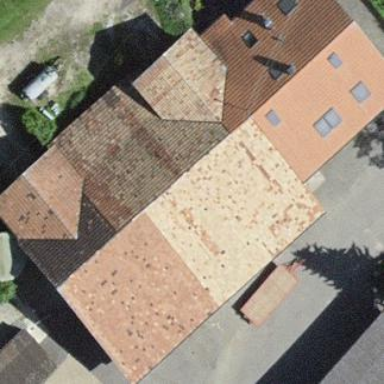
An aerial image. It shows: Farm building.